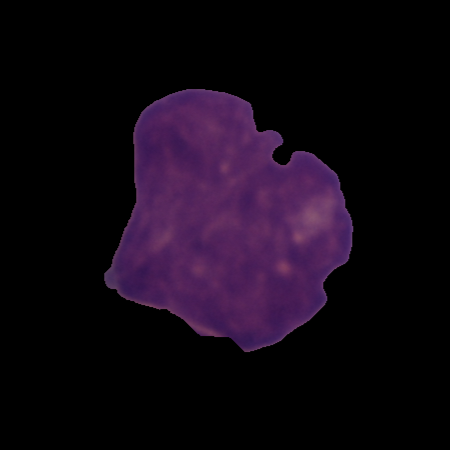
Label: cancer